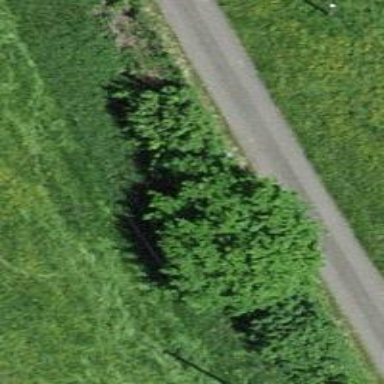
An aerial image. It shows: Hedge barrier.